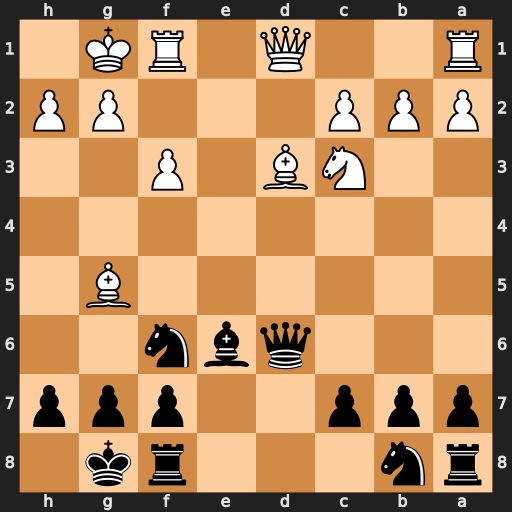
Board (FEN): rn3rk1/ppp2ppp/3qbn2/6B1/8/2NB1P2/PPP3PP/R2Q1RK1
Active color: b
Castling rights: -
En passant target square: -
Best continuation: Qc5+ Kh1 Qxg5